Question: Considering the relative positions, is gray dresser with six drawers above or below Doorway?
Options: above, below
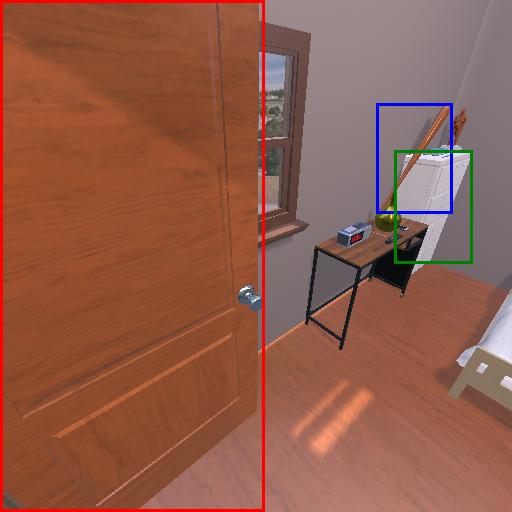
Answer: above